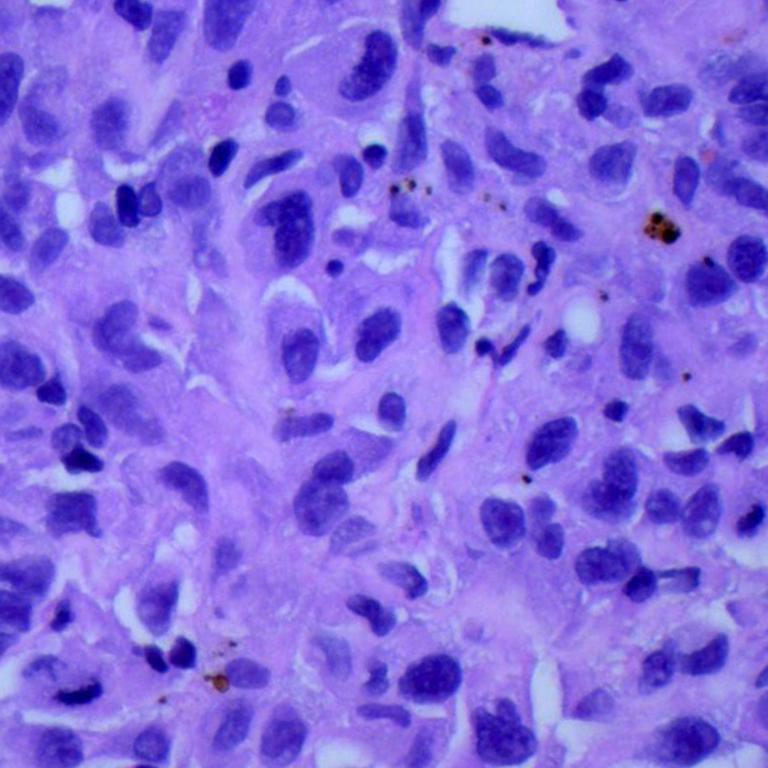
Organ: lung
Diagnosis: adenocarcinomas